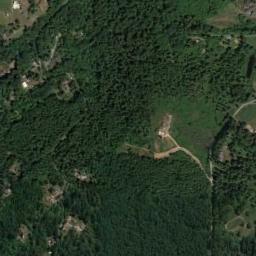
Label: forest